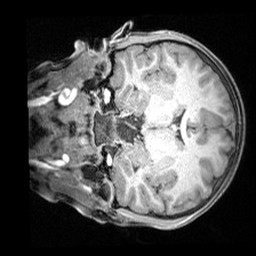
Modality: T1w
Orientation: coronal
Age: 9
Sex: female
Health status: ill
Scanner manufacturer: siemens
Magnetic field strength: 3 T
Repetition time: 1.6 s
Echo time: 0.00179 s